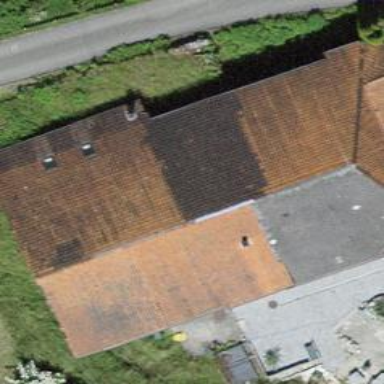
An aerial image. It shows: Farm building.